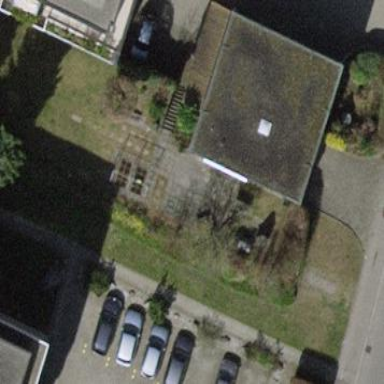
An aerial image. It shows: Garage.